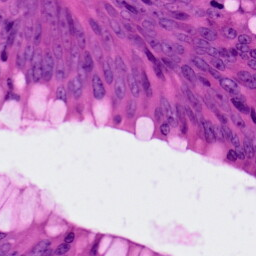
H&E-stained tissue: Colon